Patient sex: M
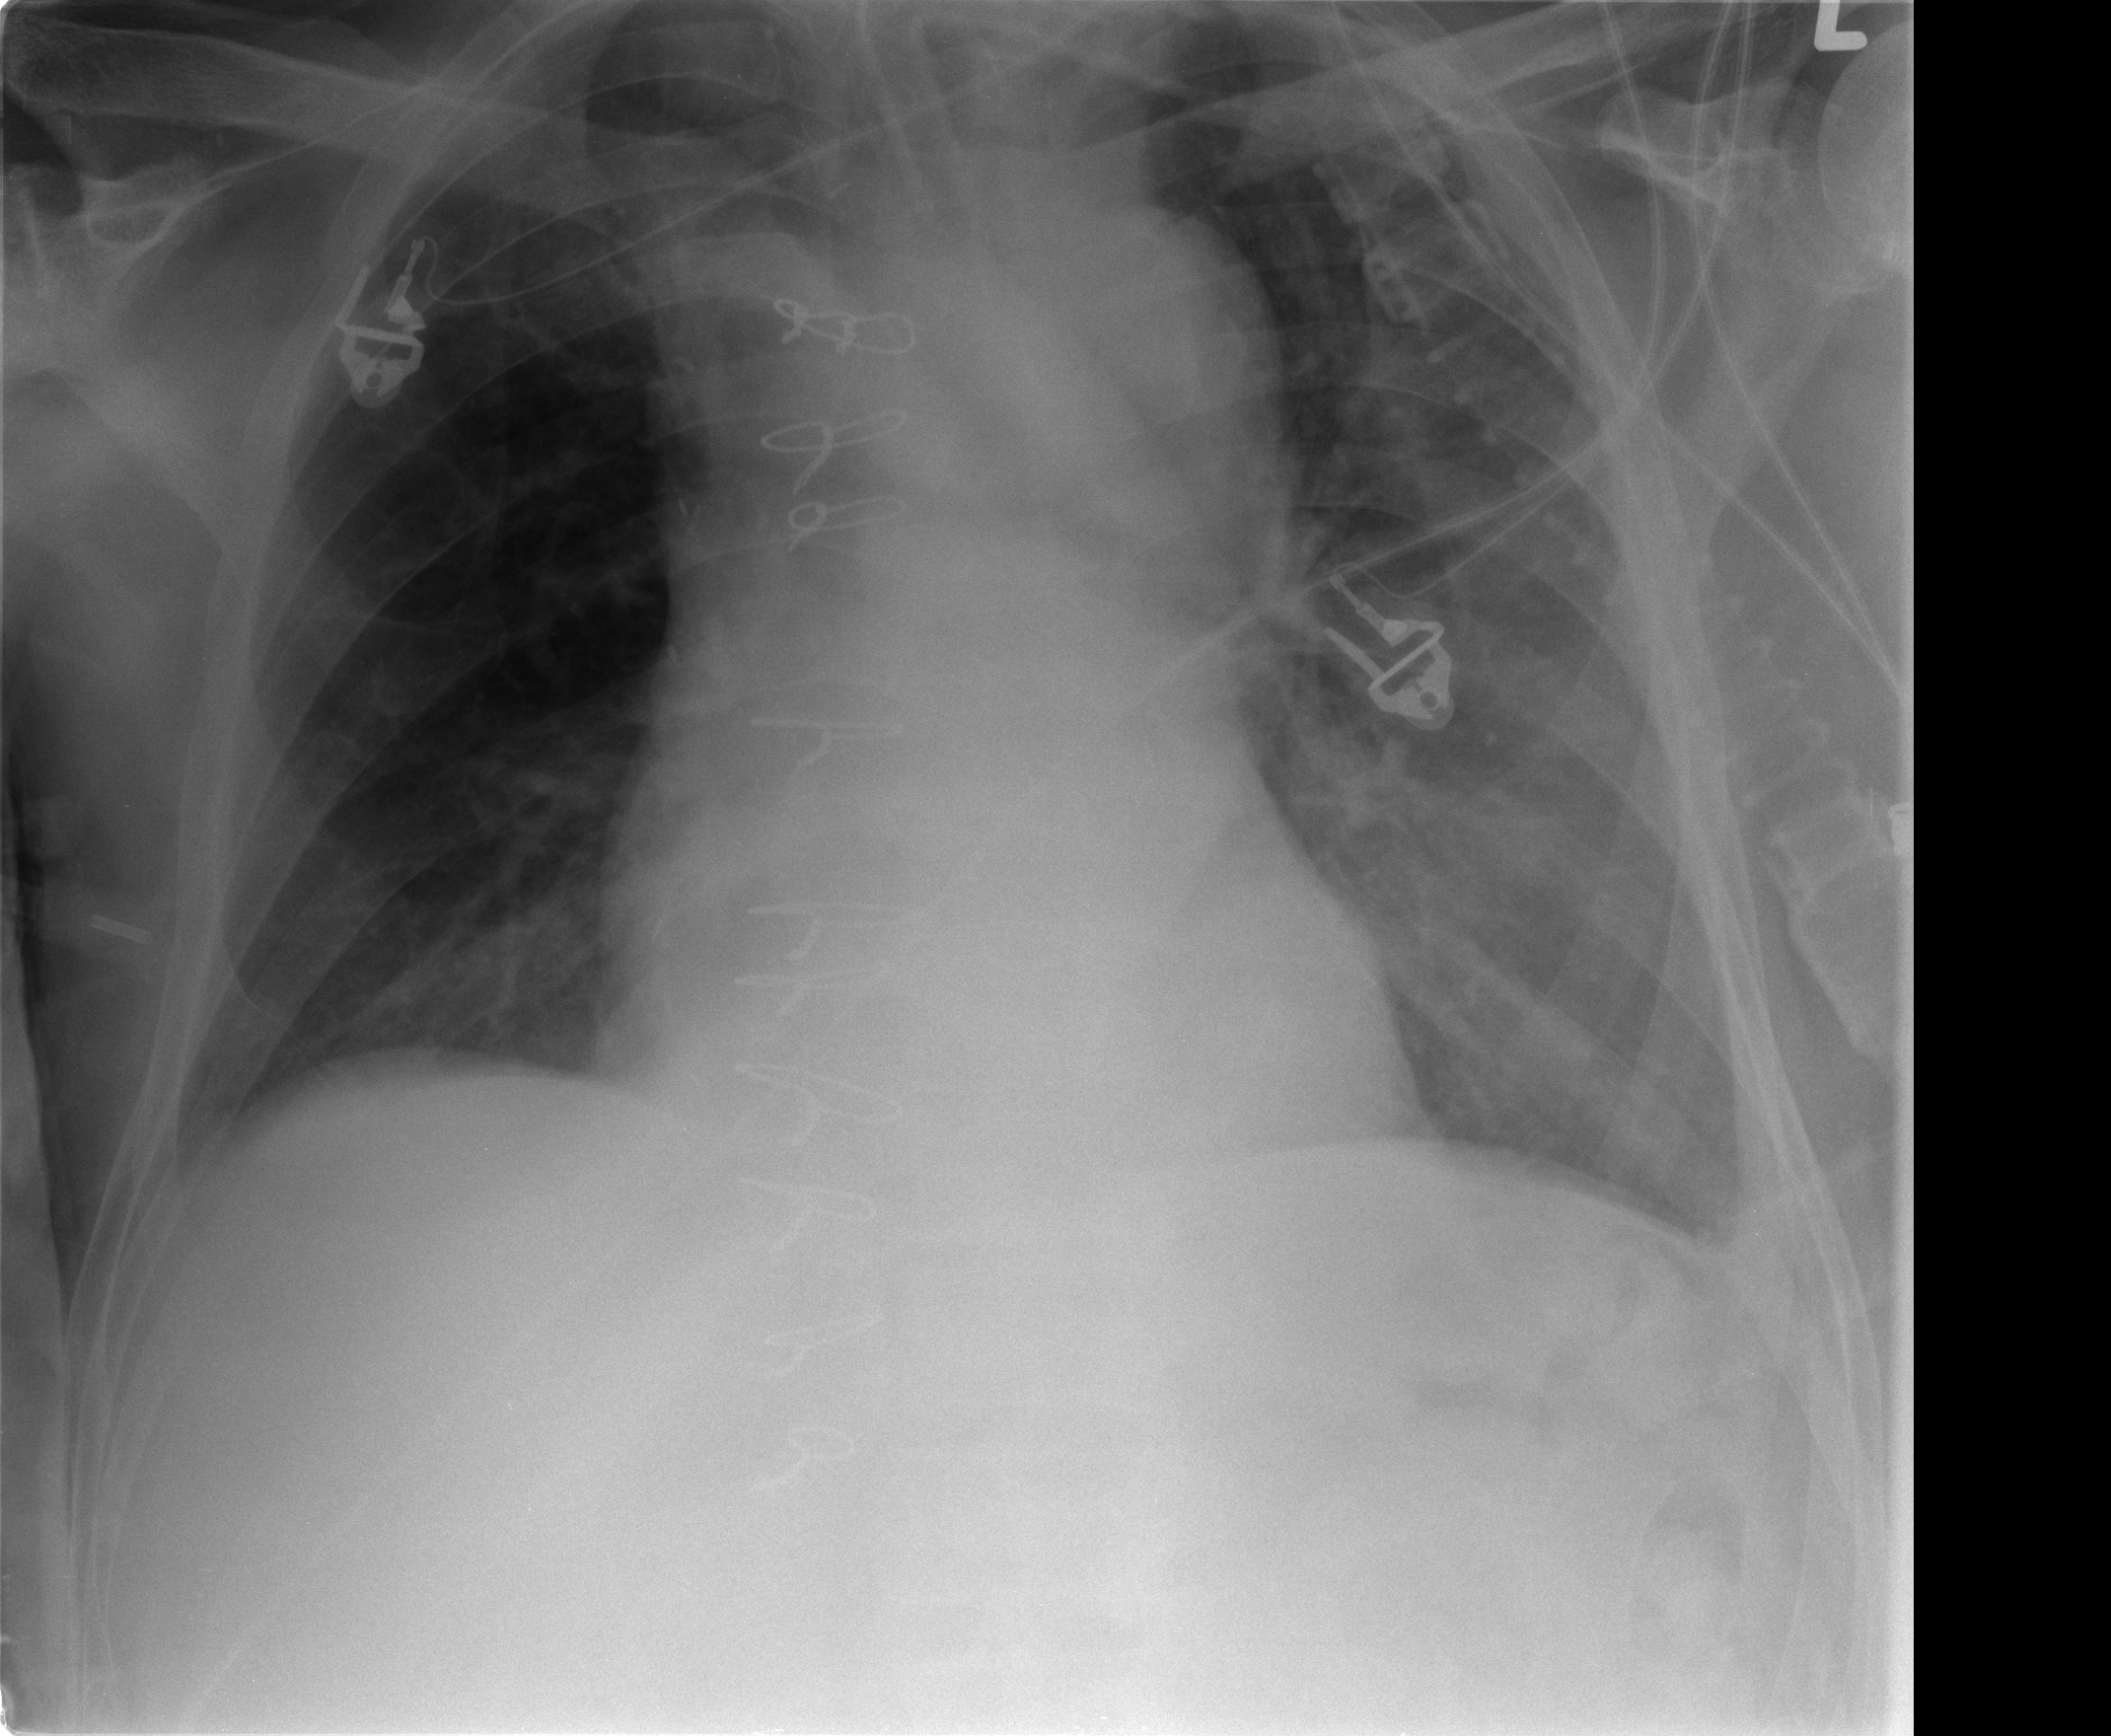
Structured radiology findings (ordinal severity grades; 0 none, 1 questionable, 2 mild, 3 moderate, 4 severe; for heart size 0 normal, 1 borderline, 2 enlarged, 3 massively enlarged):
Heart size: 2
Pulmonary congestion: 2
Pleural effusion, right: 1
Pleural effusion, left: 1
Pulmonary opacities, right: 0
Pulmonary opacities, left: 0
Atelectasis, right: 2
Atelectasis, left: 2